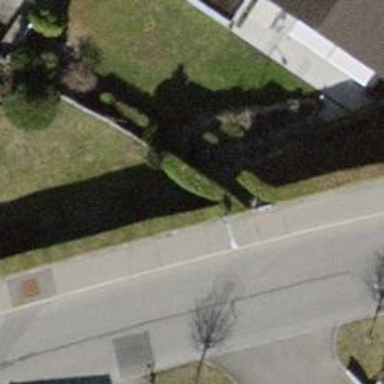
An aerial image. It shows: Sidewalk.